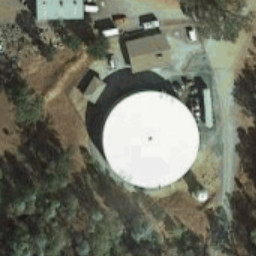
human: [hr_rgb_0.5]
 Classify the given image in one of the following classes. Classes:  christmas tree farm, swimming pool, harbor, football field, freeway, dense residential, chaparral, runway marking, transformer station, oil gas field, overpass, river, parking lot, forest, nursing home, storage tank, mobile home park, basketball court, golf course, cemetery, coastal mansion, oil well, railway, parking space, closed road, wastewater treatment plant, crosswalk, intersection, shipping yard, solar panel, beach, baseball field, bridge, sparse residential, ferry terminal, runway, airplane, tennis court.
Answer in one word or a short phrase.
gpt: storage tank